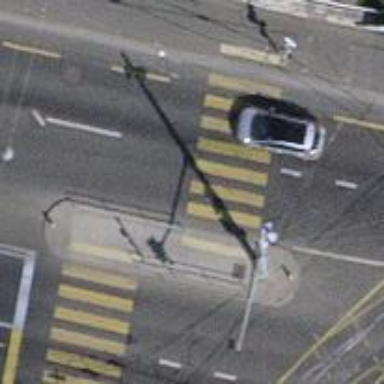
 and lane dedicated for buses on the right side of the road."